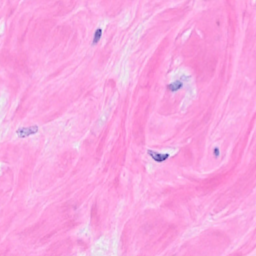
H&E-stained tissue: Breast